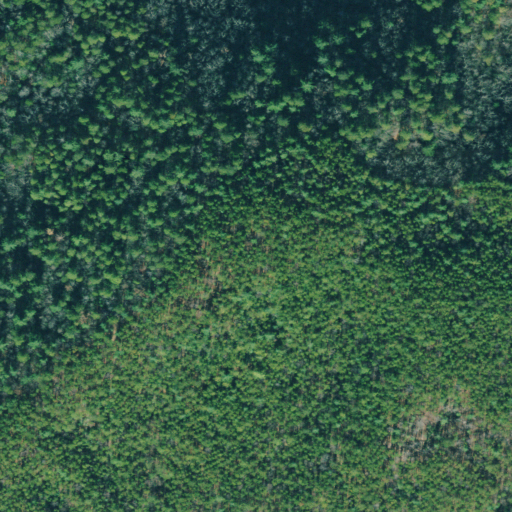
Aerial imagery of mountain in South Carolina named Piney Knob containing evergreen forest and mixed forest